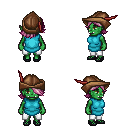
a pixel art fantasy rpg character, female body template, orc, green skin, teal tunic, white pants, pink swoop hairstyle, leather cap, ghillies, four views (front, back, left, right), 2x2 character sprite sheet, small pixel art, hard edges, no anti-aliasing